Question: I am looking for a rather simple(and by simple I mean nothing that requires tooo many lines of code) for the following problem:
I have a paint app. The code for the app is here: <URL>
Here is my problem:

How do I get the square line to be as smooth as the pencilLine?
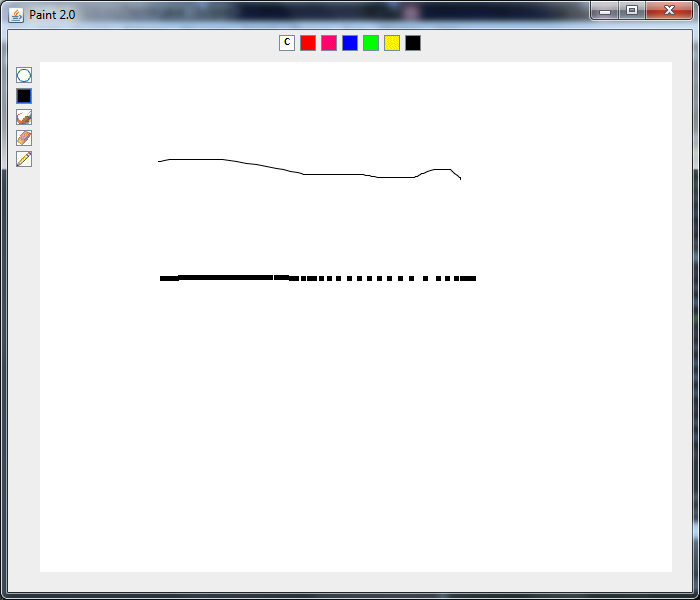
Answer: For the thin line, you are currently calling
'''
g2D.drawLine(oldX, oldY, currentX, currentY);
'''
Whereas for the thick line, you are only calling
'''
g2D.fillRect(currentX, currentY, getXSize(), getYSize());
'''
That means that when you move the mouse quickly, then there will be no connection between the previous and the new mouse position.
A simple solution that would already allow to achieve an effect that is close to what you probably want could be to change the second call to
'''
g2D.setStroke(new BasicStroke(getXSize()));
g2D.drawLine(oldX, oldY, currentX, currentY);
'''
However, there are several possible improvements for your current painting code. You should consider to make the decision about how you paint based on a set of boolean flags. Instead, you could consider something like a 'Pen' interface that allows you to switch between different pens by just using a different implementation of this interface.
It was already mentioned that you could assemble the points into a 'Path2D' and draw this path. This is a good advice that you should definitely consider as well: It offers some nice possibilites. For example, you can define a 'Stroke' and create a "stroked shape" with arbitrary pen shapes.
However, all of these changes might require a considerable refactoring, thus, until now, they are only rather vague suggesctions.
---
EDIT: Added an example based on the comments
I can imagine what effect you want to achieve. But this might be rather difficult. A simple solution that might at least be to what you want might be this (using a simplified version of a class from <URL>
'''
import java.awt.Color;
import java.awt.Graphics;
import java.awt.Graphics2D;
import java.awt.Shape;
import java.awt.Stroke;
import java.awt.geom.AffineTransform;
import java.awt.geom.FlatteningPathIterator;
import java.awt.geom.GeneralPath;
import java.awt.geom.Path2D;
import java.awt.geom.PathIterator;
import java.awt.geom.Rectangle2D;
import javax.swing.JFrame;
import javax.swing.JPanel;
import javax.swing.SwingUtilities;
public class SharpiePaintTest
{
public static void main(String[] args)
{
SwingUtilities.invokeLater(new Runnable()
{
@Override
public void run()
{
createAndShowGUI();
}
});
}
private static void createAndShowGUI()
{
JFrame f = new JFrame();
f.setDefaultCloseOperation(JFrame.EXIT_ON_CLOSE);
f.getContentPane().add(new SharpiePaintTestPanel());
f.setSize(1100,600);
f.setLocationRelativeTo(null);
f.setVisible(true);
}
}
class SharpiePaintTestPanel extends JPanel
{
@Override
protected void paintComponent(Graphics gr)
{
super.paintComponent(gr);
Graphics2D g = (Graphics2D)gr;
g.setColor(Color.BLACK);
Path2D path = new Path2D.Double();
path.moveTo(300,300);
path.curveTo(400, 400, 400, 300, 300, 200);
g.setStroke(new ShapeStroke(new Rectangle2D.Double(0,0,3,15), 3.0f));
g.draw(path);
}
}
// Based on http://www.jhlabs.com/java/java2d/strokes/ShapeStroke.java,
// only slightly simplified
class ShapeStroke implements Stroke {
private Shape shape;
private float advance;
private static final float FLATNESS = 1;
public ShapeStroke(Shape shape, float advance ) {
this.advance = advance;
Rectangle2D bounds = shape.getBounds2D();
this.shape = AffineTransform.getTranslateInstance(
-bounds.getCenterX(), -bounds.getCenterY()).createTransformedShape(shape);
}
@Override
public Shape createStrokedShape( Shape shape ) {
GeneralPath result = new GeneralPath();
PathIterator it = new FlatteningPathIterator( shape.getPathIterator( null ), FLATNESS );
float points[] = new float[6];
float moveX = 0, moveY = 0;
float lastX = 0, lastY = 0;
float thisX = 0, thisY = 0;
int type = 0;
float next = 0;
while (!it.isDone() ) {
type = it.currentSegment( points );
switch( type ){
case PathIterator.SEG_MOVETO:
moveX = lastX = points[0];
moveY = lastY = points[1];
result.moveTo( moveX, moveY );
next = 0;
break;
case PathIterator.SEG_CLOSE:
points[0] = moveX;
points[1] = moveY;
// Fall into....
case PathIterator.SEG_LINETO:
thisX = points[0];
thisY = points[1];
float dx = thisX-lastX;
float dy = thisY-lastY;
float distance = (float)Math.sqrt( dx*dx + dy*dy );
if ( distance >= next ) {
float r = 1.0f/distance;
while (distance >= next ) {
float x = lastX + next*dx*r;
float y = lastY + next*dy*r;
AffineTransform t = new AffineTransform();
t.setToTranslation( x, y );
result.append( t.createTransformedShape(this.shape), false );
next += advance;
}
}
next -= distance;
lastX = thisX;
lastY = thisY;
break;
}
it.next();
}
return result;
}
}
'''